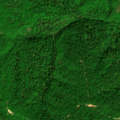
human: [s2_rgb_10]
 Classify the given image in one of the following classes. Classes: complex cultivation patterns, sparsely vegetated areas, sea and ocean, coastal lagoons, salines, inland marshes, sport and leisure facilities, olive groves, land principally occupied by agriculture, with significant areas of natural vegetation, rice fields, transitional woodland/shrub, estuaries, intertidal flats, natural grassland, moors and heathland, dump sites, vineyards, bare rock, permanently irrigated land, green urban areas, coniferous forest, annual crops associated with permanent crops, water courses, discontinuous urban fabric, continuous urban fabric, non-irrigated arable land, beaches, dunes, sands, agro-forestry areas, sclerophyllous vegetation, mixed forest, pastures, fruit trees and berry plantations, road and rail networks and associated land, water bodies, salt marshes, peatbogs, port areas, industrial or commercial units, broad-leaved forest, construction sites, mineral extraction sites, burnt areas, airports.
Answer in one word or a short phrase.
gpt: broad-leaved forest, transitional woodland/shrub